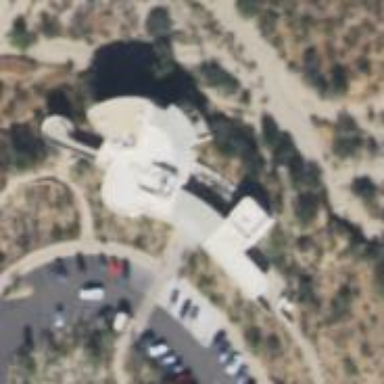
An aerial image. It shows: Ranger station building.